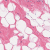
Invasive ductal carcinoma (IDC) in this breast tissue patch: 0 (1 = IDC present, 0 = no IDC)